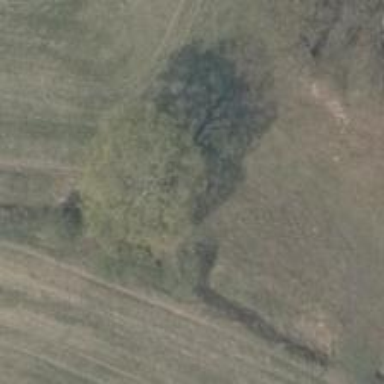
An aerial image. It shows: Hunting stand.